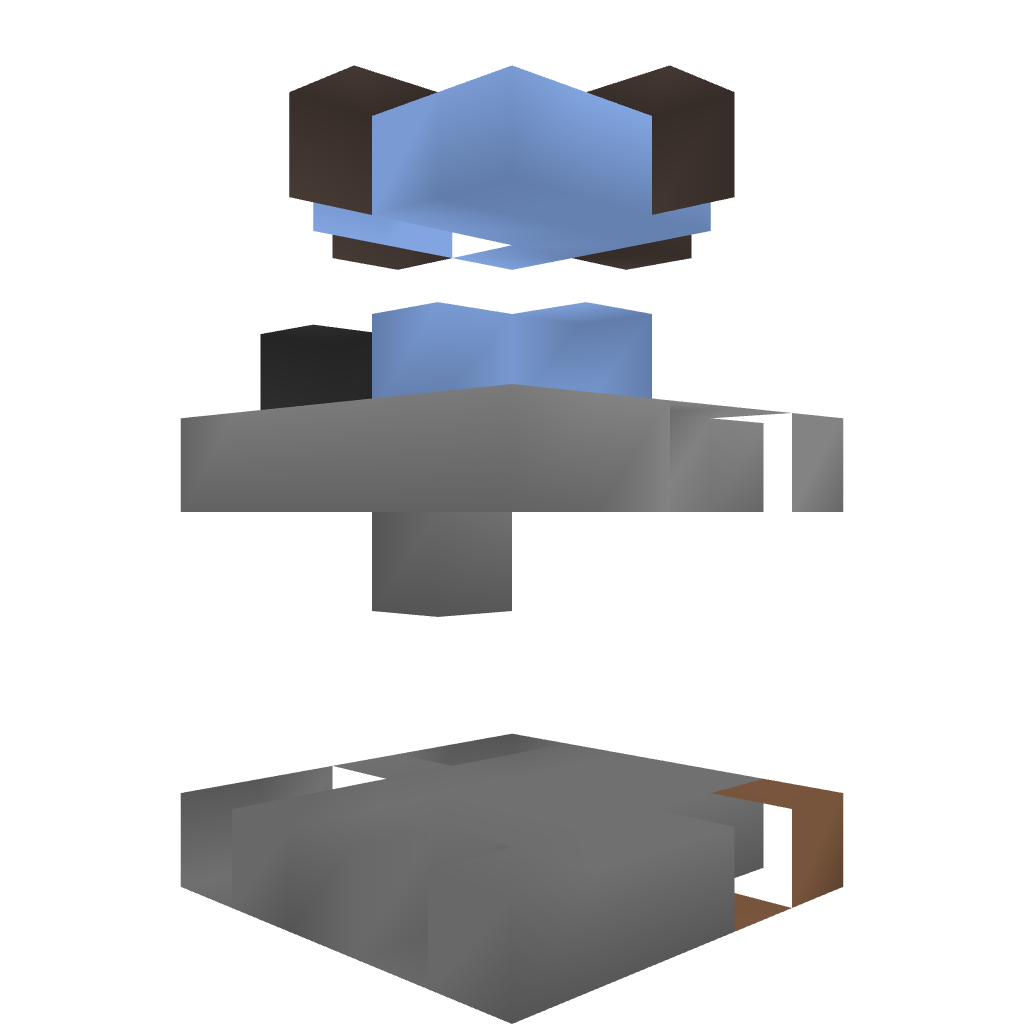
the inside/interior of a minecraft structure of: A simple redstone trash.